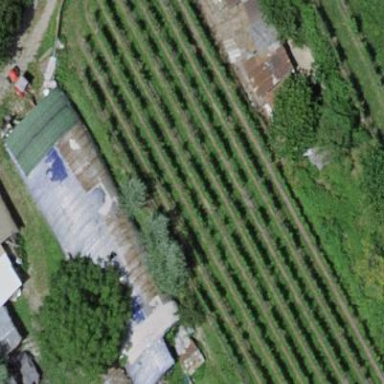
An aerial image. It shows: Greenhouse.